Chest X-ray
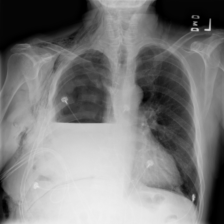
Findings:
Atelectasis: negative
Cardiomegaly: negative
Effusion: negative
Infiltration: negative
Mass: negative
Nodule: negative
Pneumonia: negative
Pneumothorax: negative
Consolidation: negative
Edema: negative
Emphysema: negative
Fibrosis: negative
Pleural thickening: negative
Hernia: negative